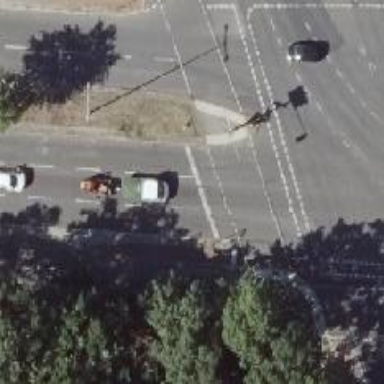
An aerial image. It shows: Road with traffic signals.